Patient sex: M
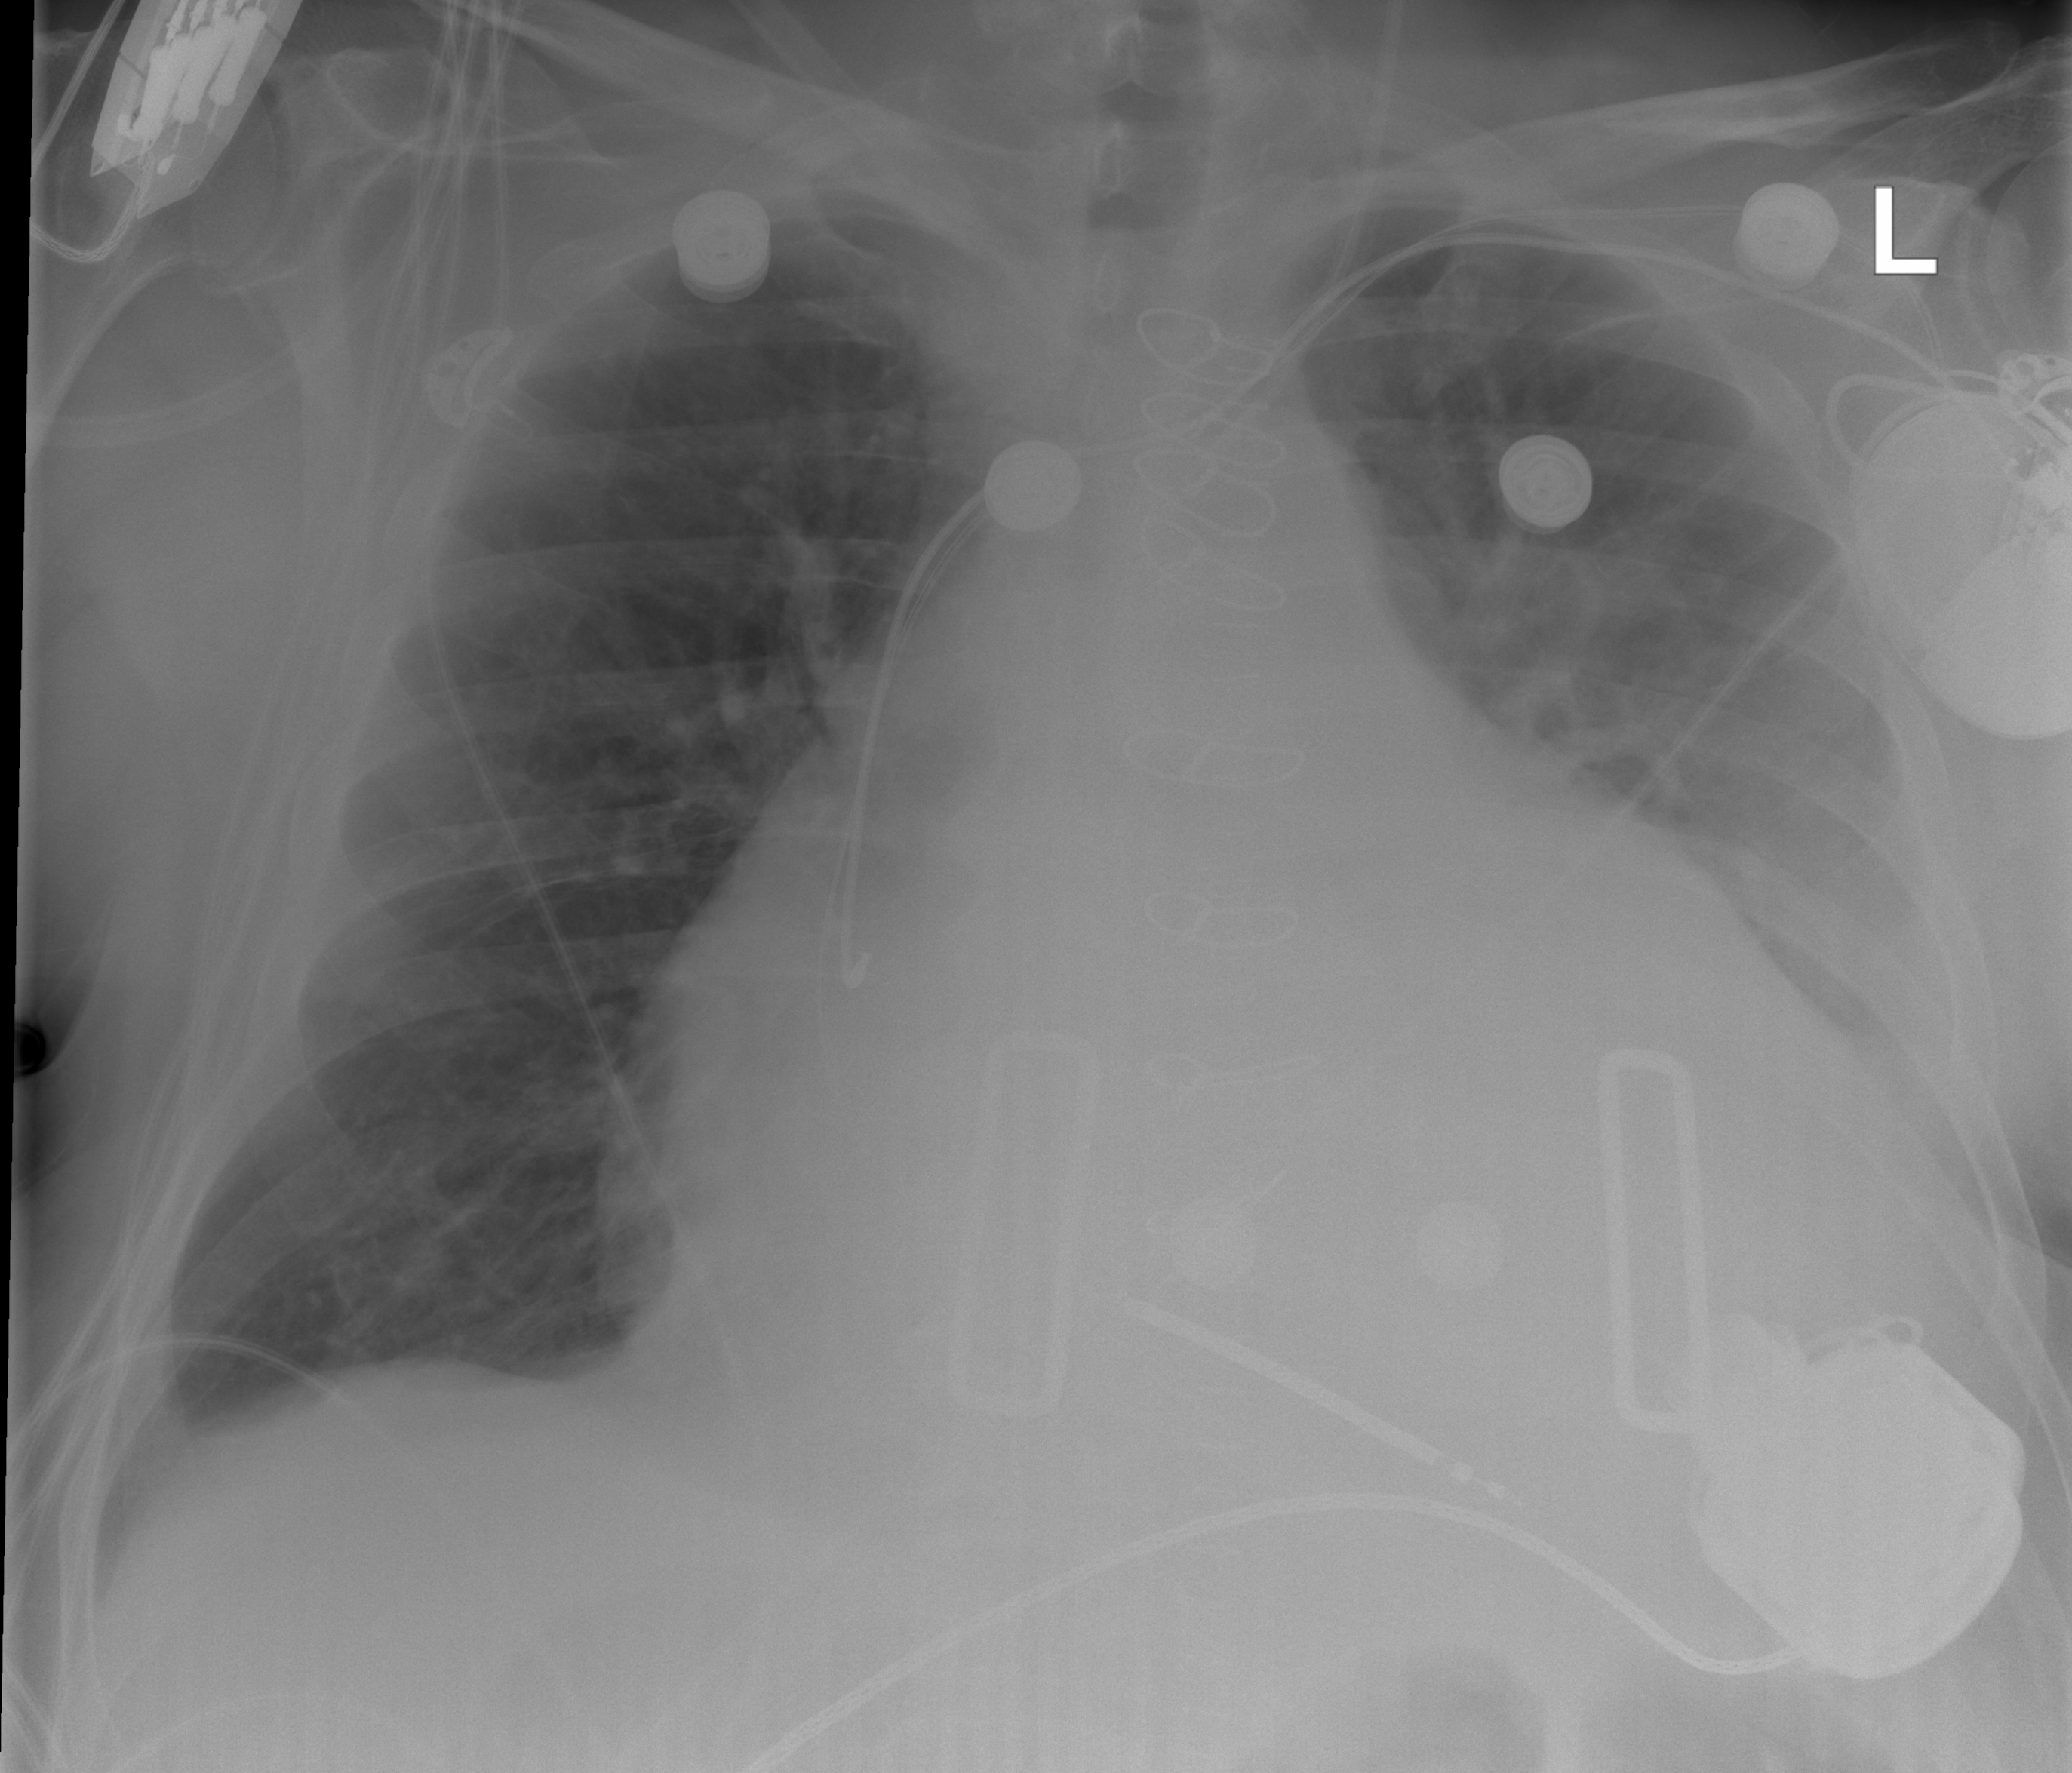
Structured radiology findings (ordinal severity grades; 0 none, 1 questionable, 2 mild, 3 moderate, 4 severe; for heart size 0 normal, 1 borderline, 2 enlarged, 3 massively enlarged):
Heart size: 3
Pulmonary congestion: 2
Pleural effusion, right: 1
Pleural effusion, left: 1
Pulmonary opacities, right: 0
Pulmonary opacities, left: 0
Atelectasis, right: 1
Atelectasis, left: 2